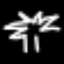
Label: palm tree